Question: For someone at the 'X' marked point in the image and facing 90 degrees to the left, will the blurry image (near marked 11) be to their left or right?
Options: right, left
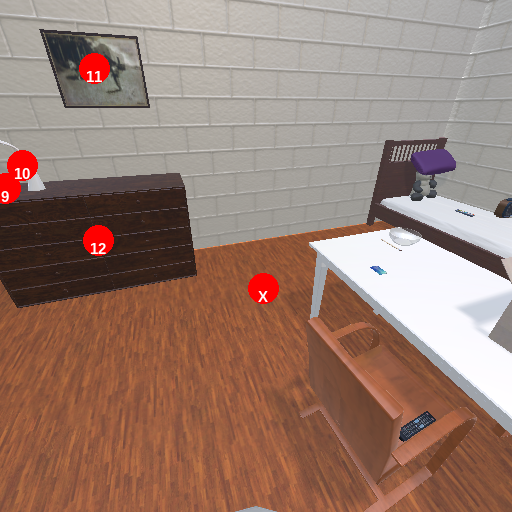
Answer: right